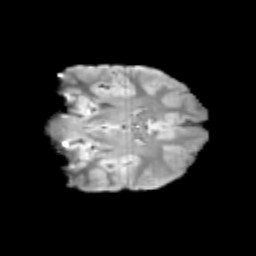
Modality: T2w
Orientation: coronal
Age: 11
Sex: female
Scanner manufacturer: siemens
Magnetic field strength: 3 T
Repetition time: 3.8 s
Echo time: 0.07 s